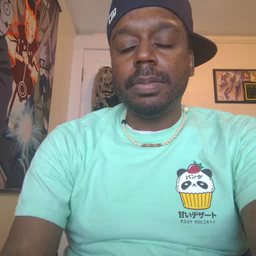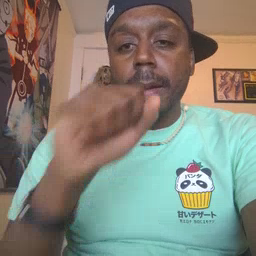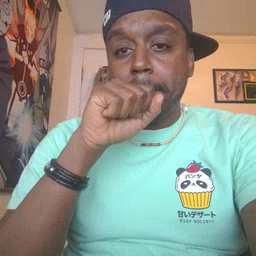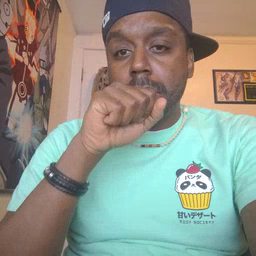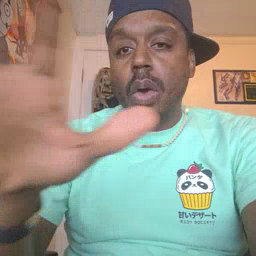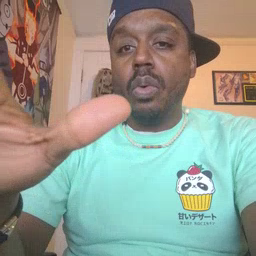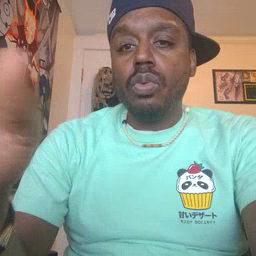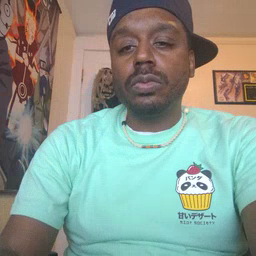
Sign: blow